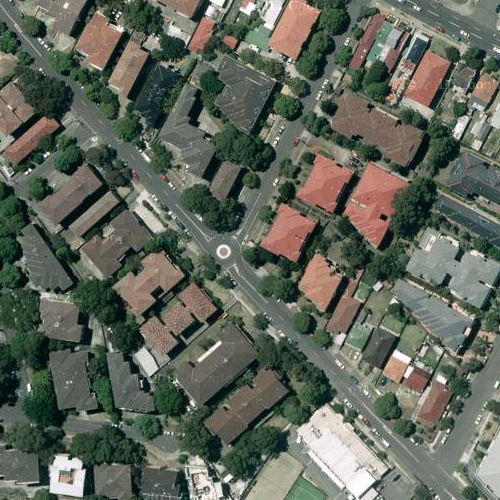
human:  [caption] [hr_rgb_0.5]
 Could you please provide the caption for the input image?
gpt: Lots of houses with red and orange roofs arranged densely and a piece of lawn in the upper right corner .

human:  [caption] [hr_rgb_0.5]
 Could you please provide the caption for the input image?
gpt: A residential area with many houses arranged neatly and a piece of lawn in the upper right corner .

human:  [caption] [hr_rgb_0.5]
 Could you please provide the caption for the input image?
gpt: A residential area with many hosues arranged neatly and a piece of lawn in the upper right corner .

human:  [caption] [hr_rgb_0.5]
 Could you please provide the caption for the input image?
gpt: There are many hosues with red and orange roofs densely arranged while a grassland in the upper right corner .

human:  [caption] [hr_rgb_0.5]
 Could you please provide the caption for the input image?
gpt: Many houses with red and orange roofs arranged densely and a piece of lawn in the upper right corner .